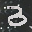
Label: 3